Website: macys
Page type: account-selection
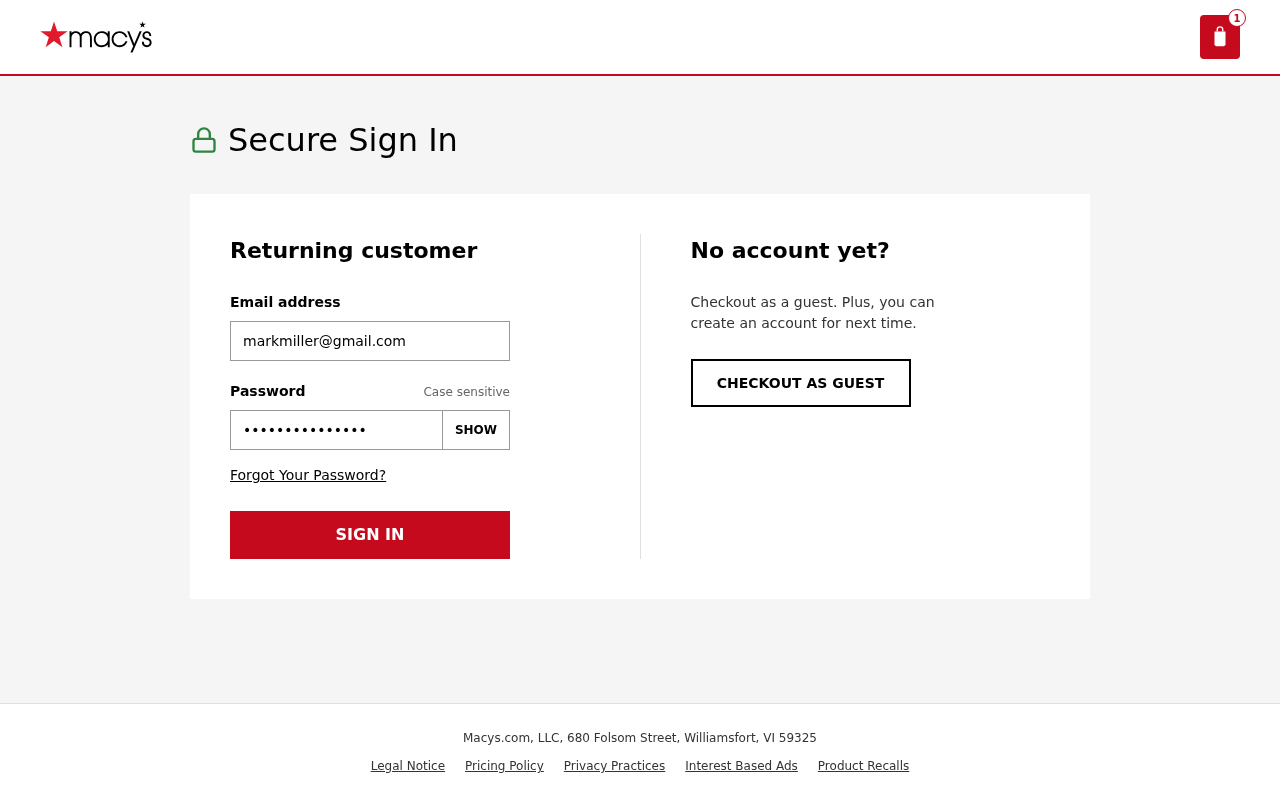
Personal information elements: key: PII_EMAIL
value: markmiller@gmail.com
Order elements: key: ORDER_NUM_ITEMS
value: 1